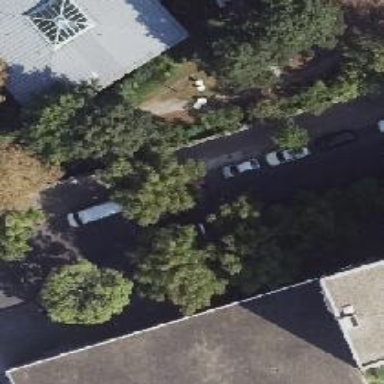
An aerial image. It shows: Deciduous broadleaved tree. There is parking obstacle present.